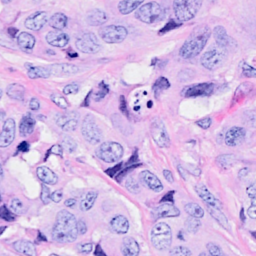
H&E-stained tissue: Breast